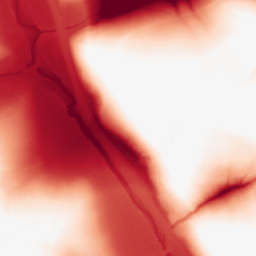
Category: morphological
Decomposition family: tophat
Decomposition parameters: size: 100
mode: black
Upsampling method: regularized
Upsampling parameters: scale: 4
lambda_reg: 0.001
Upsampling scale: 4